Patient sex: M
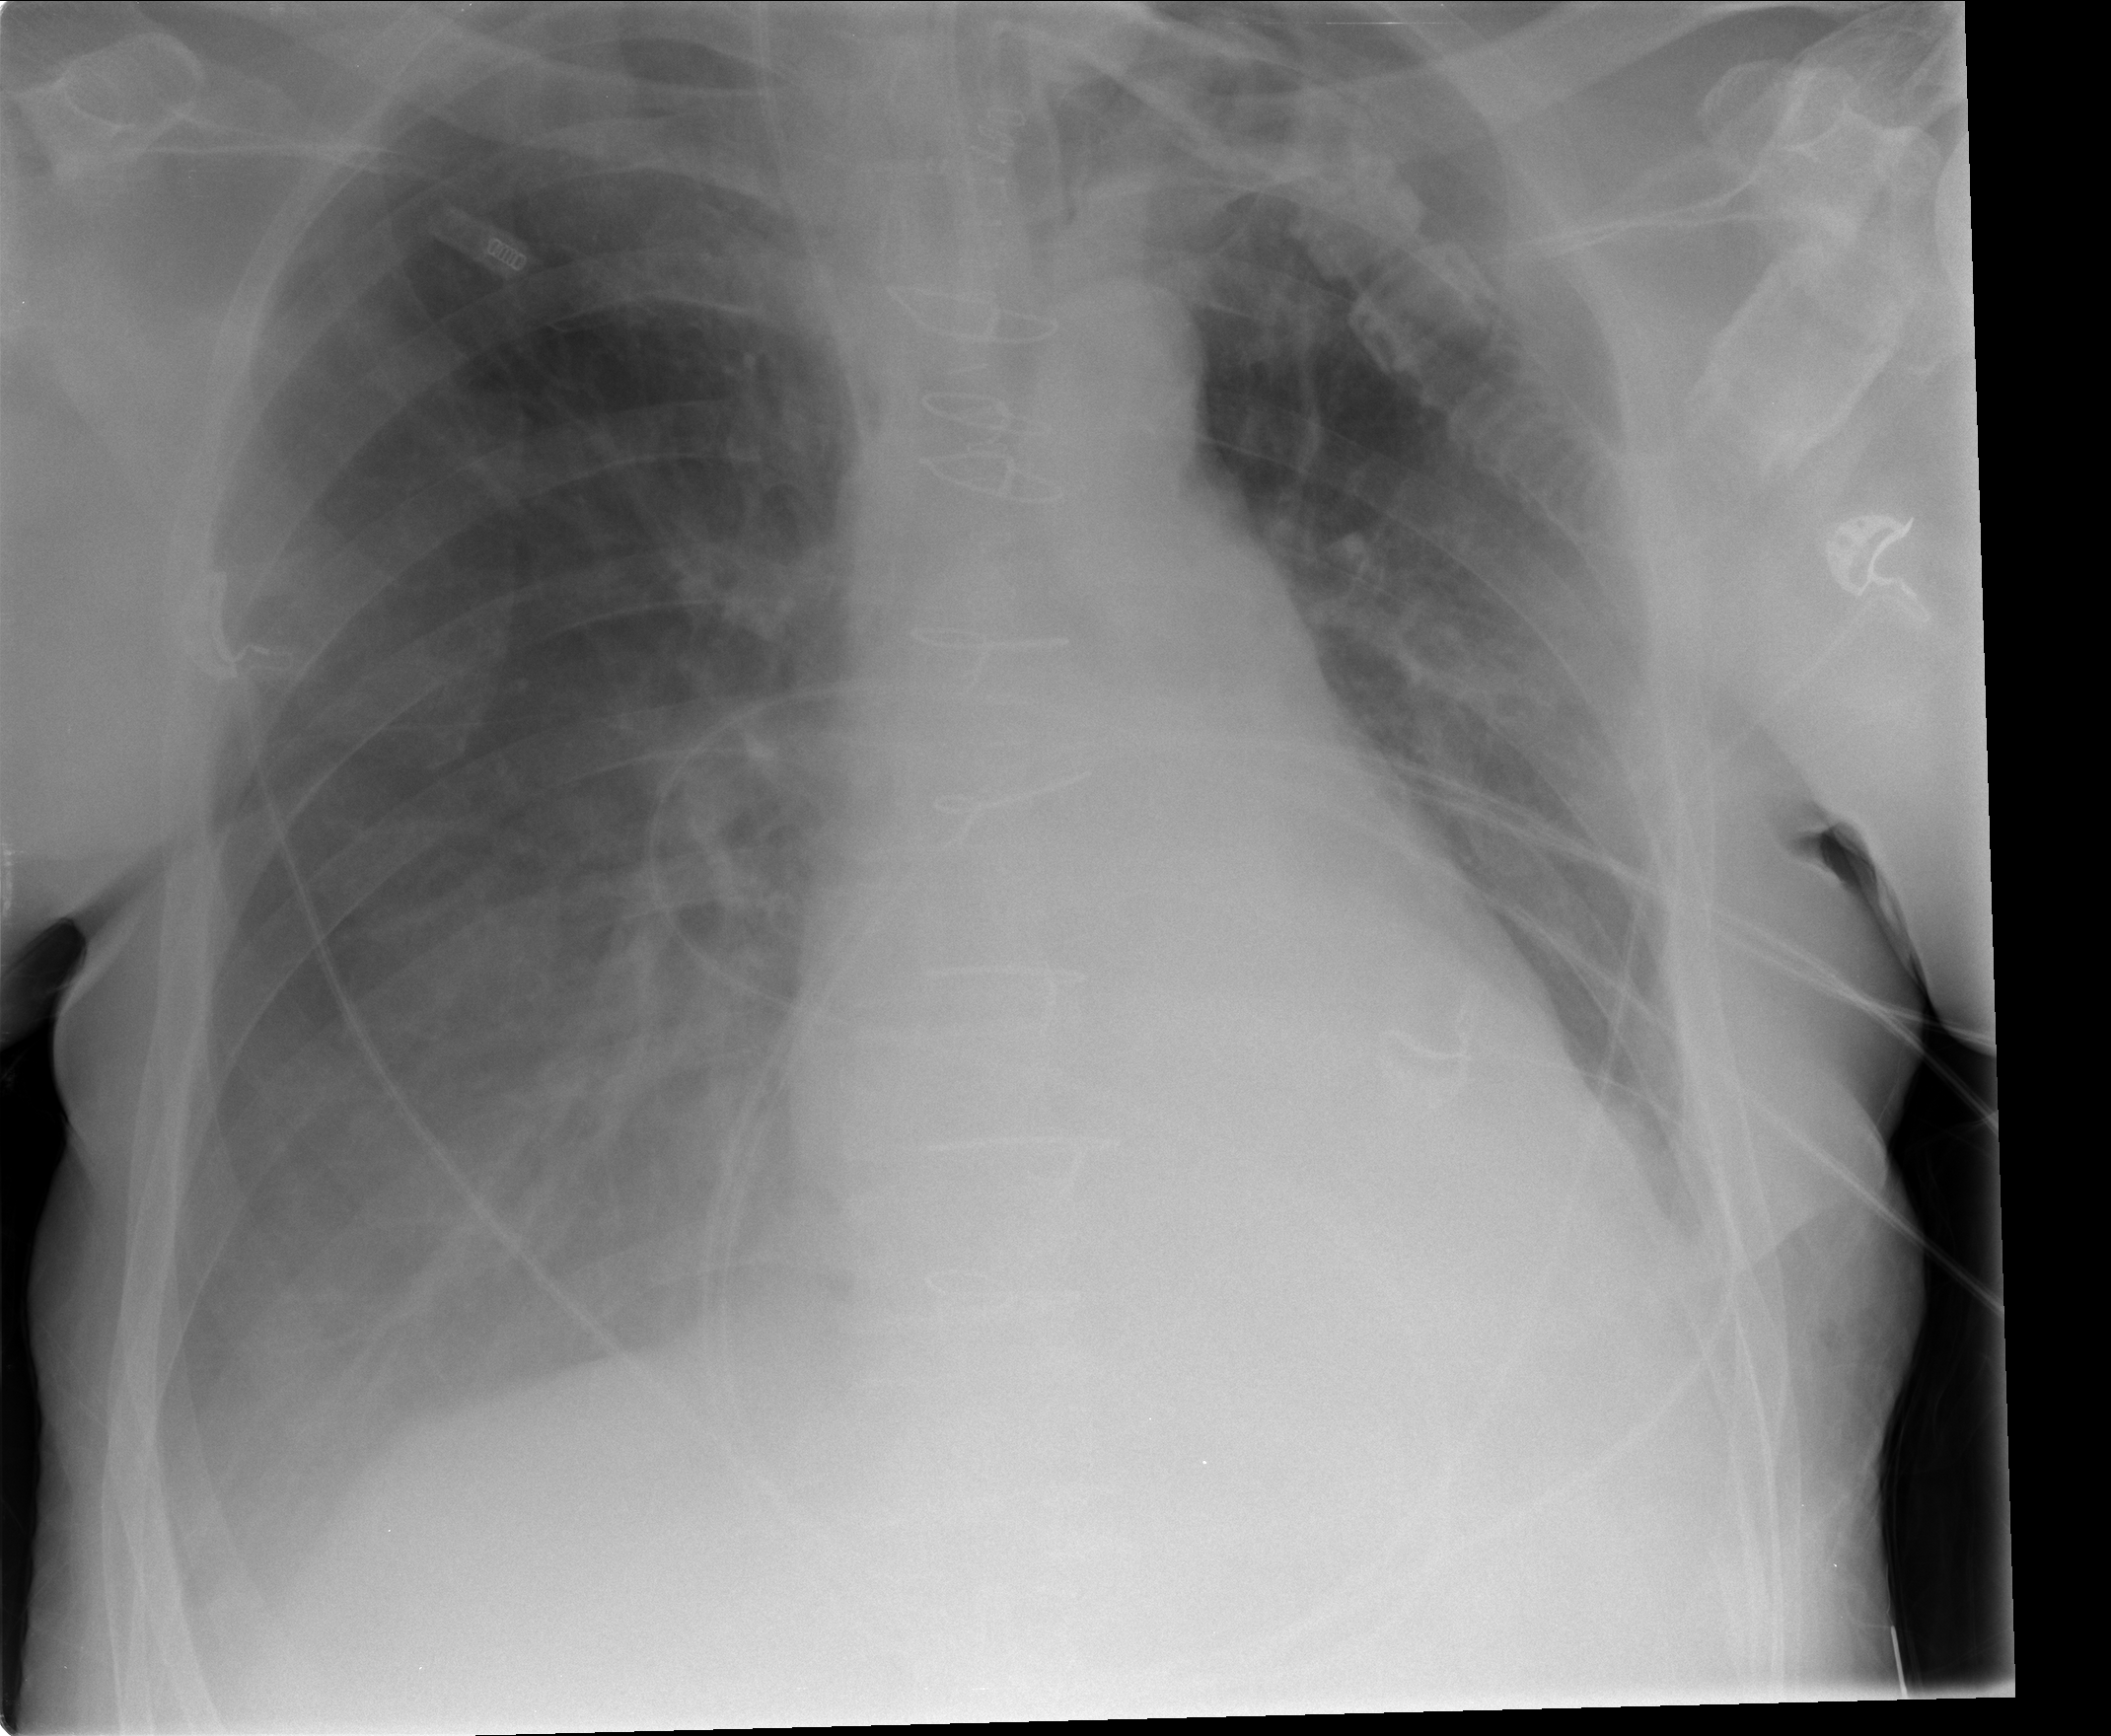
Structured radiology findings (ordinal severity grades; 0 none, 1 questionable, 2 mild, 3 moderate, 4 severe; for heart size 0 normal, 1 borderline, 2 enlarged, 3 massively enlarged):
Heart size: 0
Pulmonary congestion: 0
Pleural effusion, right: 3
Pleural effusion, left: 3
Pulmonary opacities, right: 1
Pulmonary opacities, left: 0
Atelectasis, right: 1
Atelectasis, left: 1